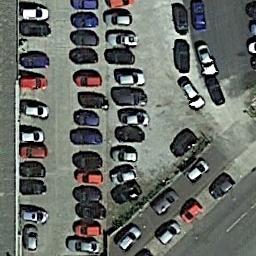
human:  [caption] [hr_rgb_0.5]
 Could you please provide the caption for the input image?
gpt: A quarter of the vehicles in the parking lot are red .

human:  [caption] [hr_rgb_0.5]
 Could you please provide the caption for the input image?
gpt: The parking lot has all sorts of cars of different colors .

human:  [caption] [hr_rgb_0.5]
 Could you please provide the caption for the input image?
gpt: There are many different colored cars in the parking lot .

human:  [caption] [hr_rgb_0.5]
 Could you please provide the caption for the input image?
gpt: The parking lot is full of cars .

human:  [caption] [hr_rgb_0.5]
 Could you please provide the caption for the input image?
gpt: There are some cars on the parking lot beside a road .